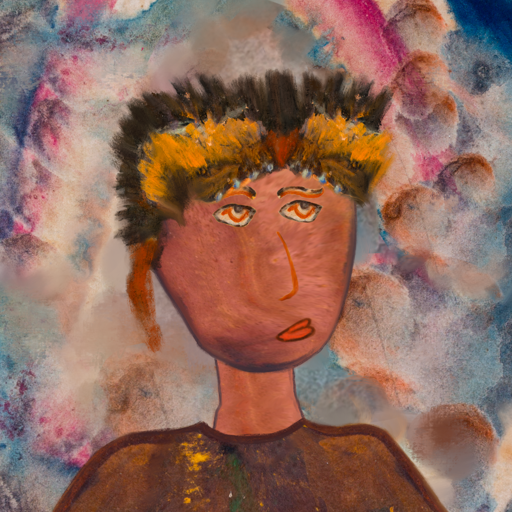
Background: Rupkatha, Head And Neck Side: Mother_And_Son_Mother, Face Side: Experience, Bust: Comrade, Hair Side: Blank, Head Accessory: Gypsy_Queen, Second Necklace: Blank, Necklace: Blank, Baby: Blank